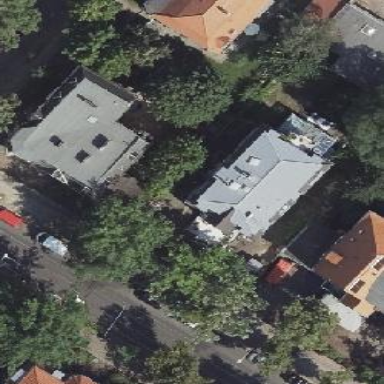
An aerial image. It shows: Building consisting of apartments with double saltbox roof shape.